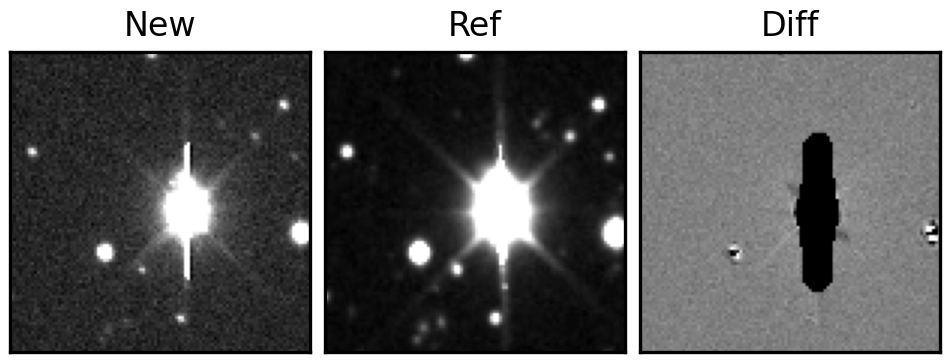
Label: bogus